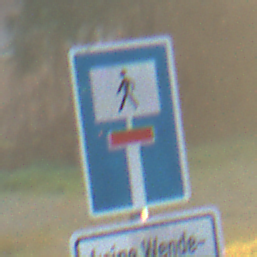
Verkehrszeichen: SackgasseFussgaengerDurchlaessig
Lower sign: HinweisGeaenderteVorfahrtVerkehrsfuehrungVerkehrsregelung3
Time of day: SunriseSunset
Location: Outdoor (Nature)
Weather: Clear
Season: NotSpecified
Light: Natural